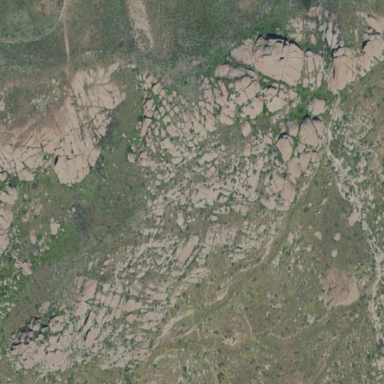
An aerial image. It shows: Landscape dominated by bare rock.